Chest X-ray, AP view. Patient: 65 years old, sex M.
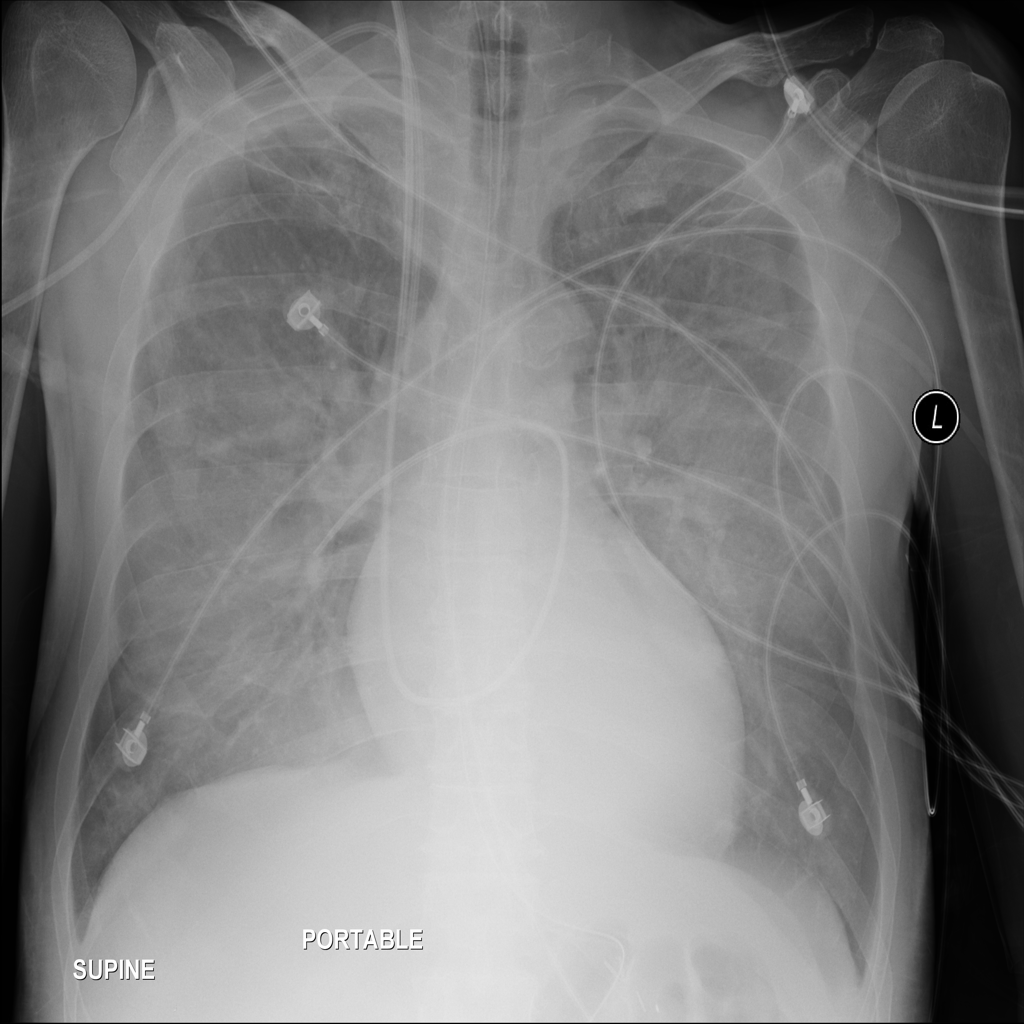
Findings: No Finding